Question: <URL> does not work either under Windows or under Linux.
After adding the 'find-file' command I received a message

so I disabled the 'auto-save', but the file does not load anyway.
'''
(add-to-list 'load-path "~/emacs/org-8.0.3")
(setq auto-save-default nil)
(find-file "/home/uwe/Dropbox/orgmode.org")
'''
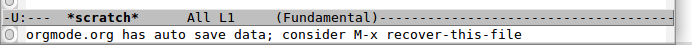
Answer: You probably want to set the 'initial-buffer-choice' variable so that it switches to your org file after running your init.el.
'''
(setq
org-default-notes-file "/home/uwe/Dropbox/orgmode.org"
initial-buffer-choice org-default-notes-file)
'''